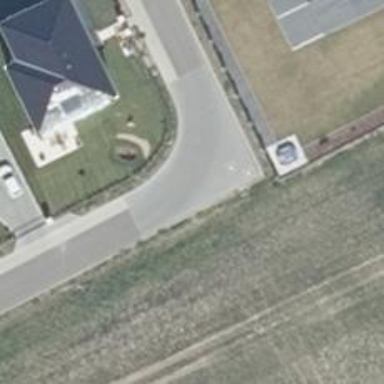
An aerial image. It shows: Residential road with sidewalk on the left side.